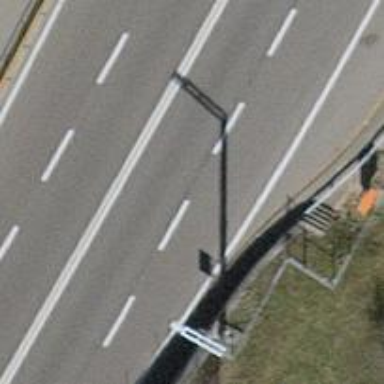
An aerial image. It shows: Trunk motorroad.